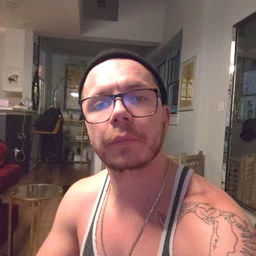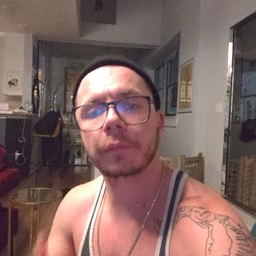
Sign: high